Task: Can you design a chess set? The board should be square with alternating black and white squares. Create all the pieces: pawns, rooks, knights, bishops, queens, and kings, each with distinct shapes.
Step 5487:
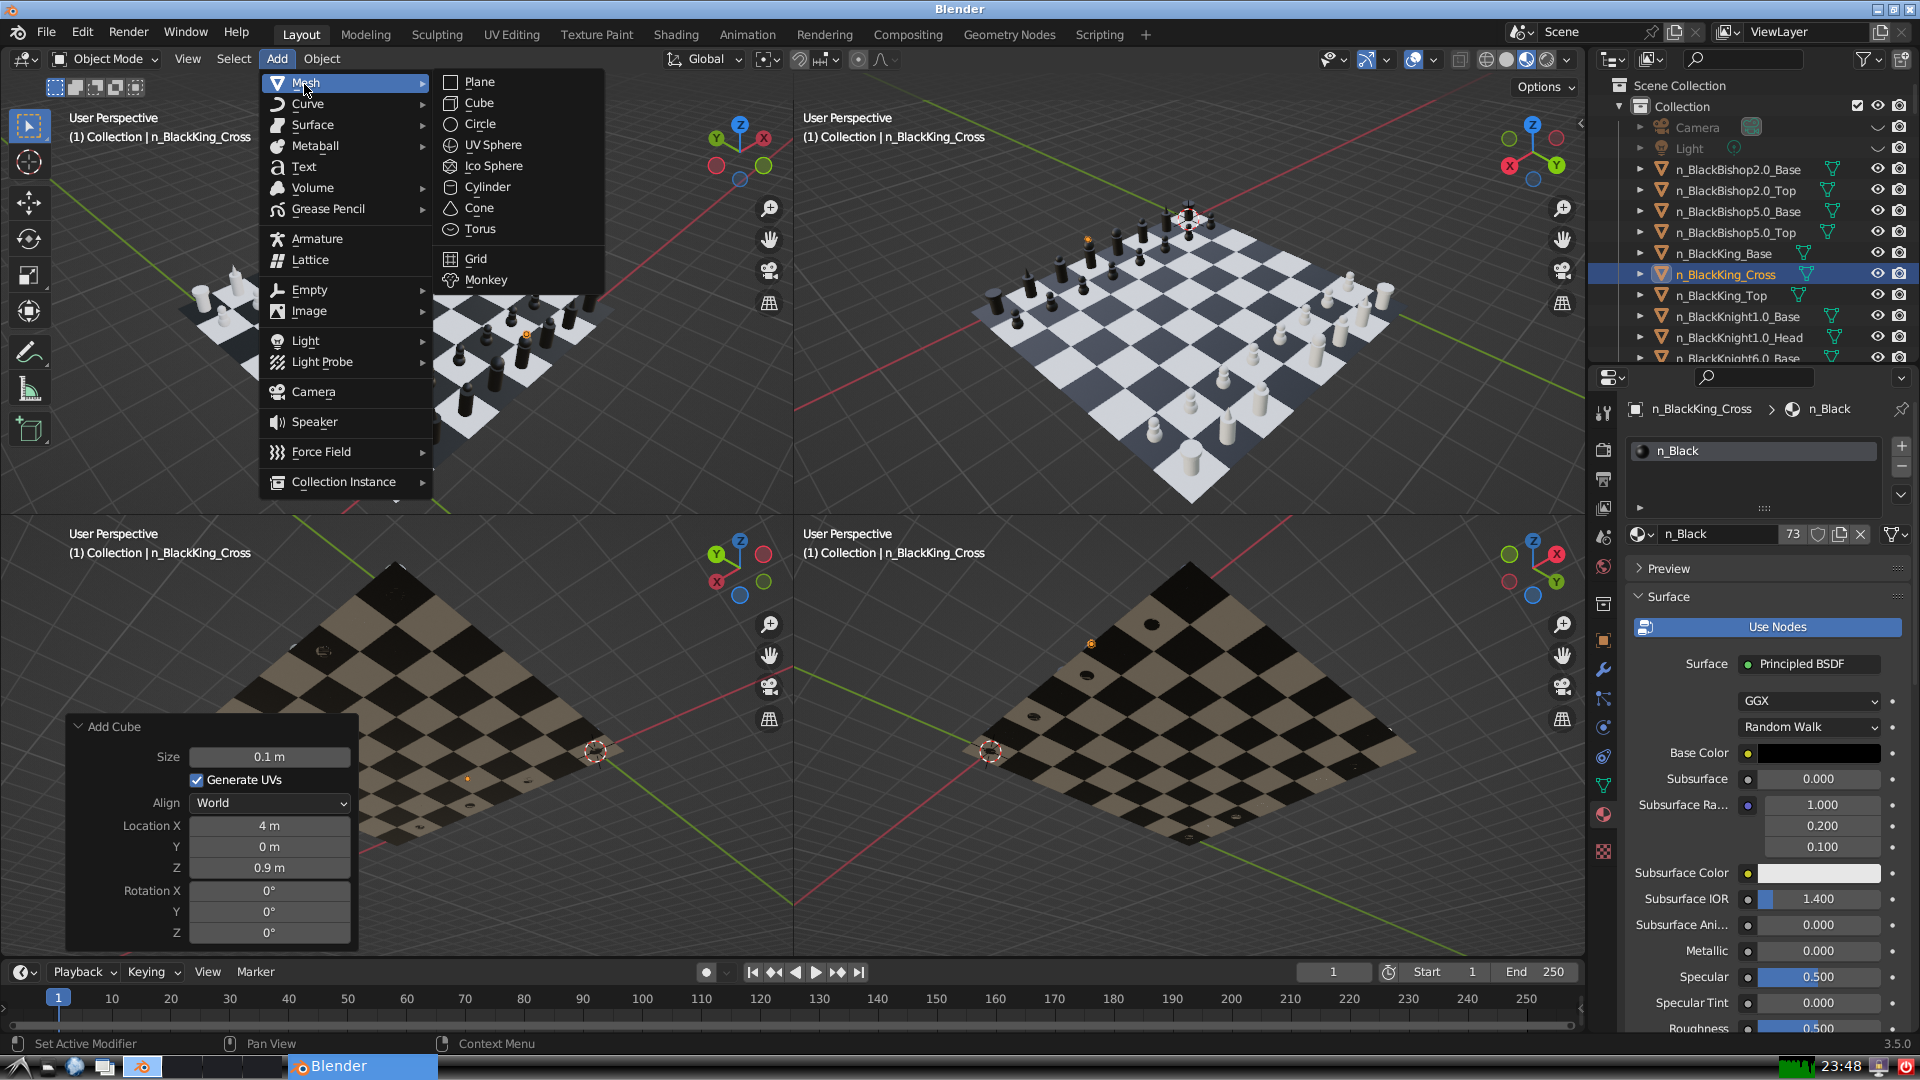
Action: {"mouse_move": [499, 187]}